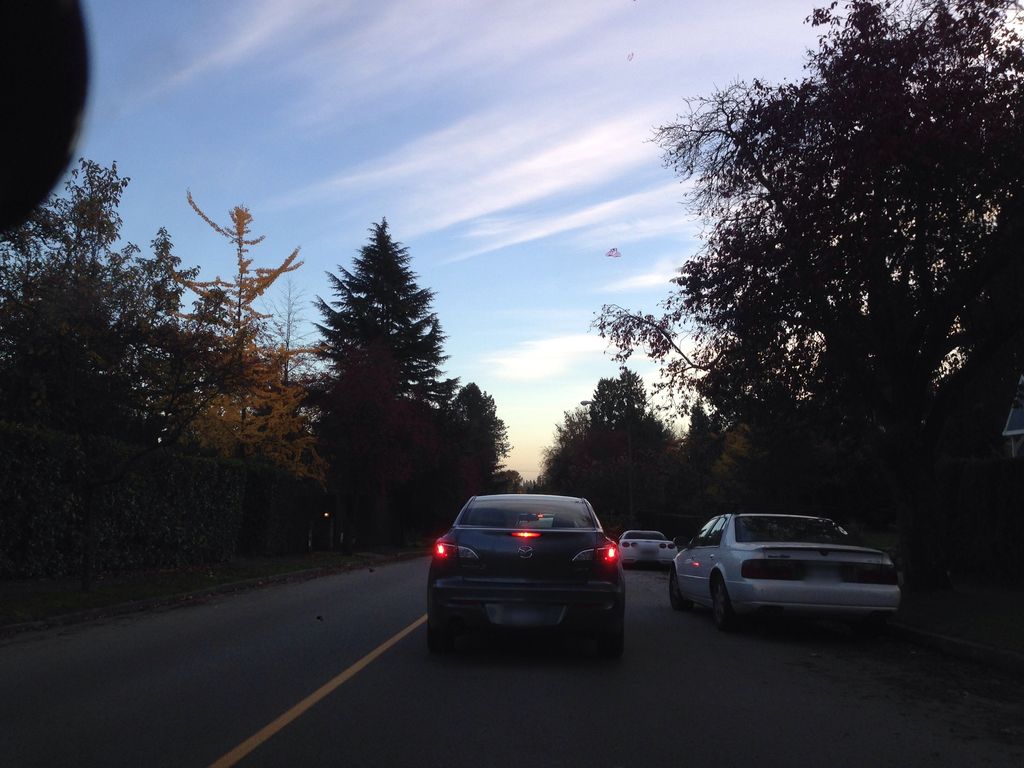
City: vancouver